Interaction volume radius: 5 \u00c5
Interaction volume height: 10 \u00c5
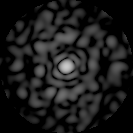
Disorder parameter: 0.7901